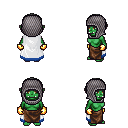
a pixel art fantasy rpg character, female body template, orc, green skin, white trimmed cape, robe skirt, gray plain hairstyle, chain hood, gold gloves, four views (front, back, left, right), 2x2 character sprite sheet, small pixel art, hard edges, no anti-aliasing